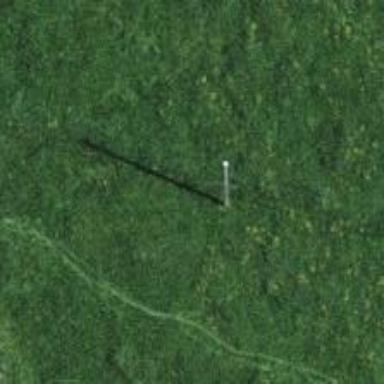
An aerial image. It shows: Power pole.